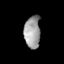
Tissue: lung
Cell type: Fibroblasts
Senescence score: 0.2414
Nuclear area (px): 513
Mean DAPI intensity: 157.546